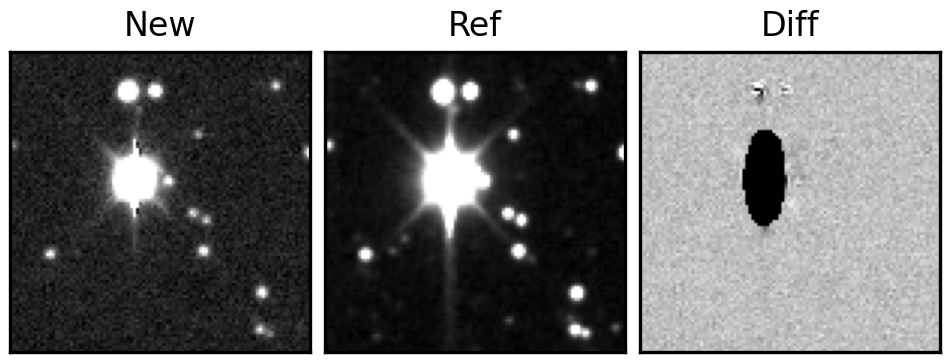
Label: bogus